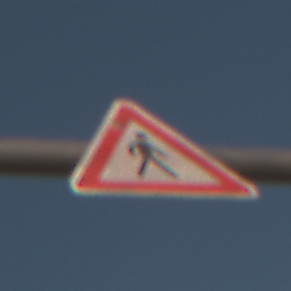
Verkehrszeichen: FussgaengerLinks
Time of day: SunriseSunset
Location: Outdoor (Nature)
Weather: PartlyCloudy
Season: NotSpecified
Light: Natural